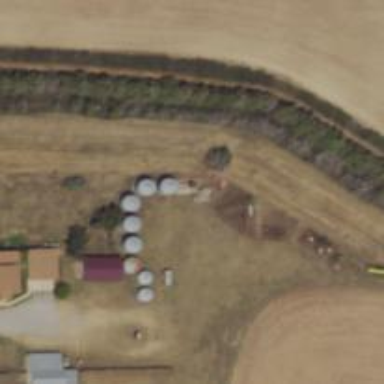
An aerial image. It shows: Silo.